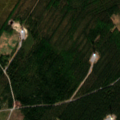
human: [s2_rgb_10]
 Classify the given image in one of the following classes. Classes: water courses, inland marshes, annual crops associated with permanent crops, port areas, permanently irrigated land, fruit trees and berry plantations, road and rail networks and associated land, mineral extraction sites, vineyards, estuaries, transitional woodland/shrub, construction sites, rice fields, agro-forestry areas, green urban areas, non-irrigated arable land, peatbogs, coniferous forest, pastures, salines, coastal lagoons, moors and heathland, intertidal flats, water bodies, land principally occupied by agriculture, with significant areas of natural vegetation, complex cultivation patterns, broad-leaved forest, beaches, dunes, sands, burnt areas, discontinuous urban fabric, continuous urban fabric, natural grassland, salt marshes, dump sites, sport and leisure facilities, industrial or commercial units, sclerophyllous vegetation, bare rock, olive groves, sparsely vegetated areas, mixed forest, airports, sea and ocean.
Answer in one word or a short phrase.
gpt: coniferous forest, mixed forest